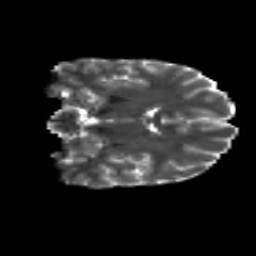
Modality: T2w
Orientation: coronal
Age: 22
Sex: male
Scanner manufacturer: siemens
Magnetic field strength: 3 T
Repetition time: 8.8 s
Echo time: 0.085 s